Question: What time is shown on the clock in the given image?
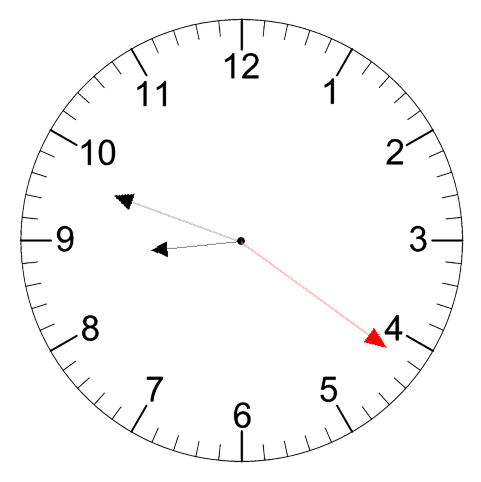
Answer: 08:48:21